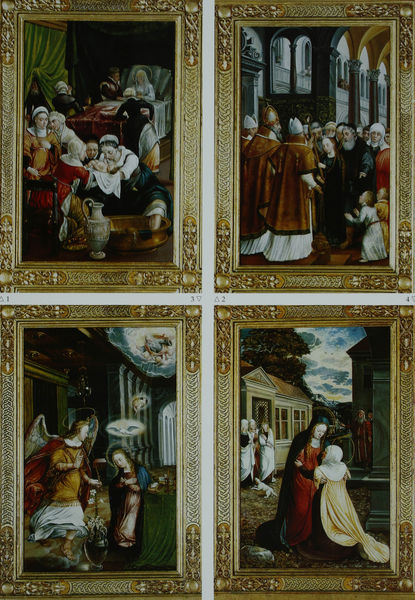
Titel: Hochaltar, Zweite Wandlung, linker Flügel
Künstler: Hans Mielich
Standort: Ingolstadt
Institution: Liebfrauenmünster
Schlagwörter: baum, blau, flügel, gemälde, himmel, weiß, wolken, frauen, gelb, grün, landschaft, menschen, stadt, blumen, fenster, frau, kleid, kleider, schwarz, säulen, gebäude, haus, hund, rot, tuch, wolke, malerei, architektur, falten, rahmen, taube, bild, goldrahmen, innenraum, vorhang, häuser, kirche, gewand, gold, kutte, gewänder, kind, mutter, gotik, kinder, amphore, engel, krug, vase, bilder, bogen, baby, empore, rand, staffage, bischof, papst, tafel, bett, taue, bögen, vier, arkade, gewölbe, kreuz, jungfrau, kardinal, lilie, brokat, altar, wanne, zuber, heiligenschein, leben, christus, jesus, mittelalter, priester, rechteckig, erscheinung, baldachin, bischöfe, heiliger, hochzeit, kutten, tempel, elisabeth, heilige, maria, madonna, magdalena, anbetung, erzengel, abfolge, szenen, altarbild, anna, heimsuchung, verkündigung, geburt, säugling, waschung, mägde, lebensweg, tympanon, tempelgang, retabel, tafeln, geburt christi, heiliger geist, gabriel, gottvater, altarbilder, folge, christliche ikonographie, schwangerschaft, tafelmalerei, vierteilig, marienleben, altarflügel, geburt mariens, fürchte dich nicht, ktug, mariae tempelgang, 4, heiige